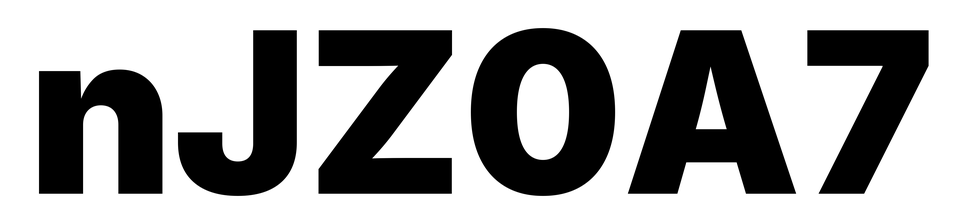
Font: Inter_Black